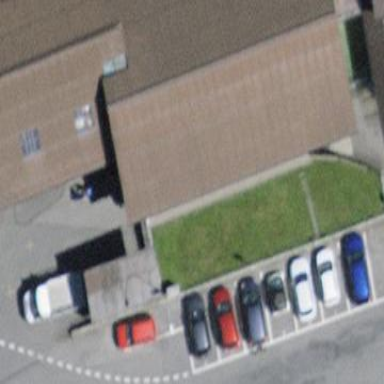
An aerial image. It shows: Parking area with surface.